Interaction volume radius: 10 \u00c5
Interaction volume height: 35 \u00c5
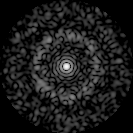
Disorder parameter: 0.8413